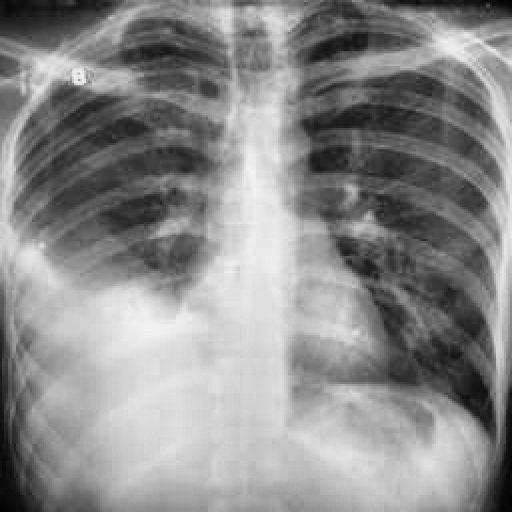
Finding: TUBERCULOSIS